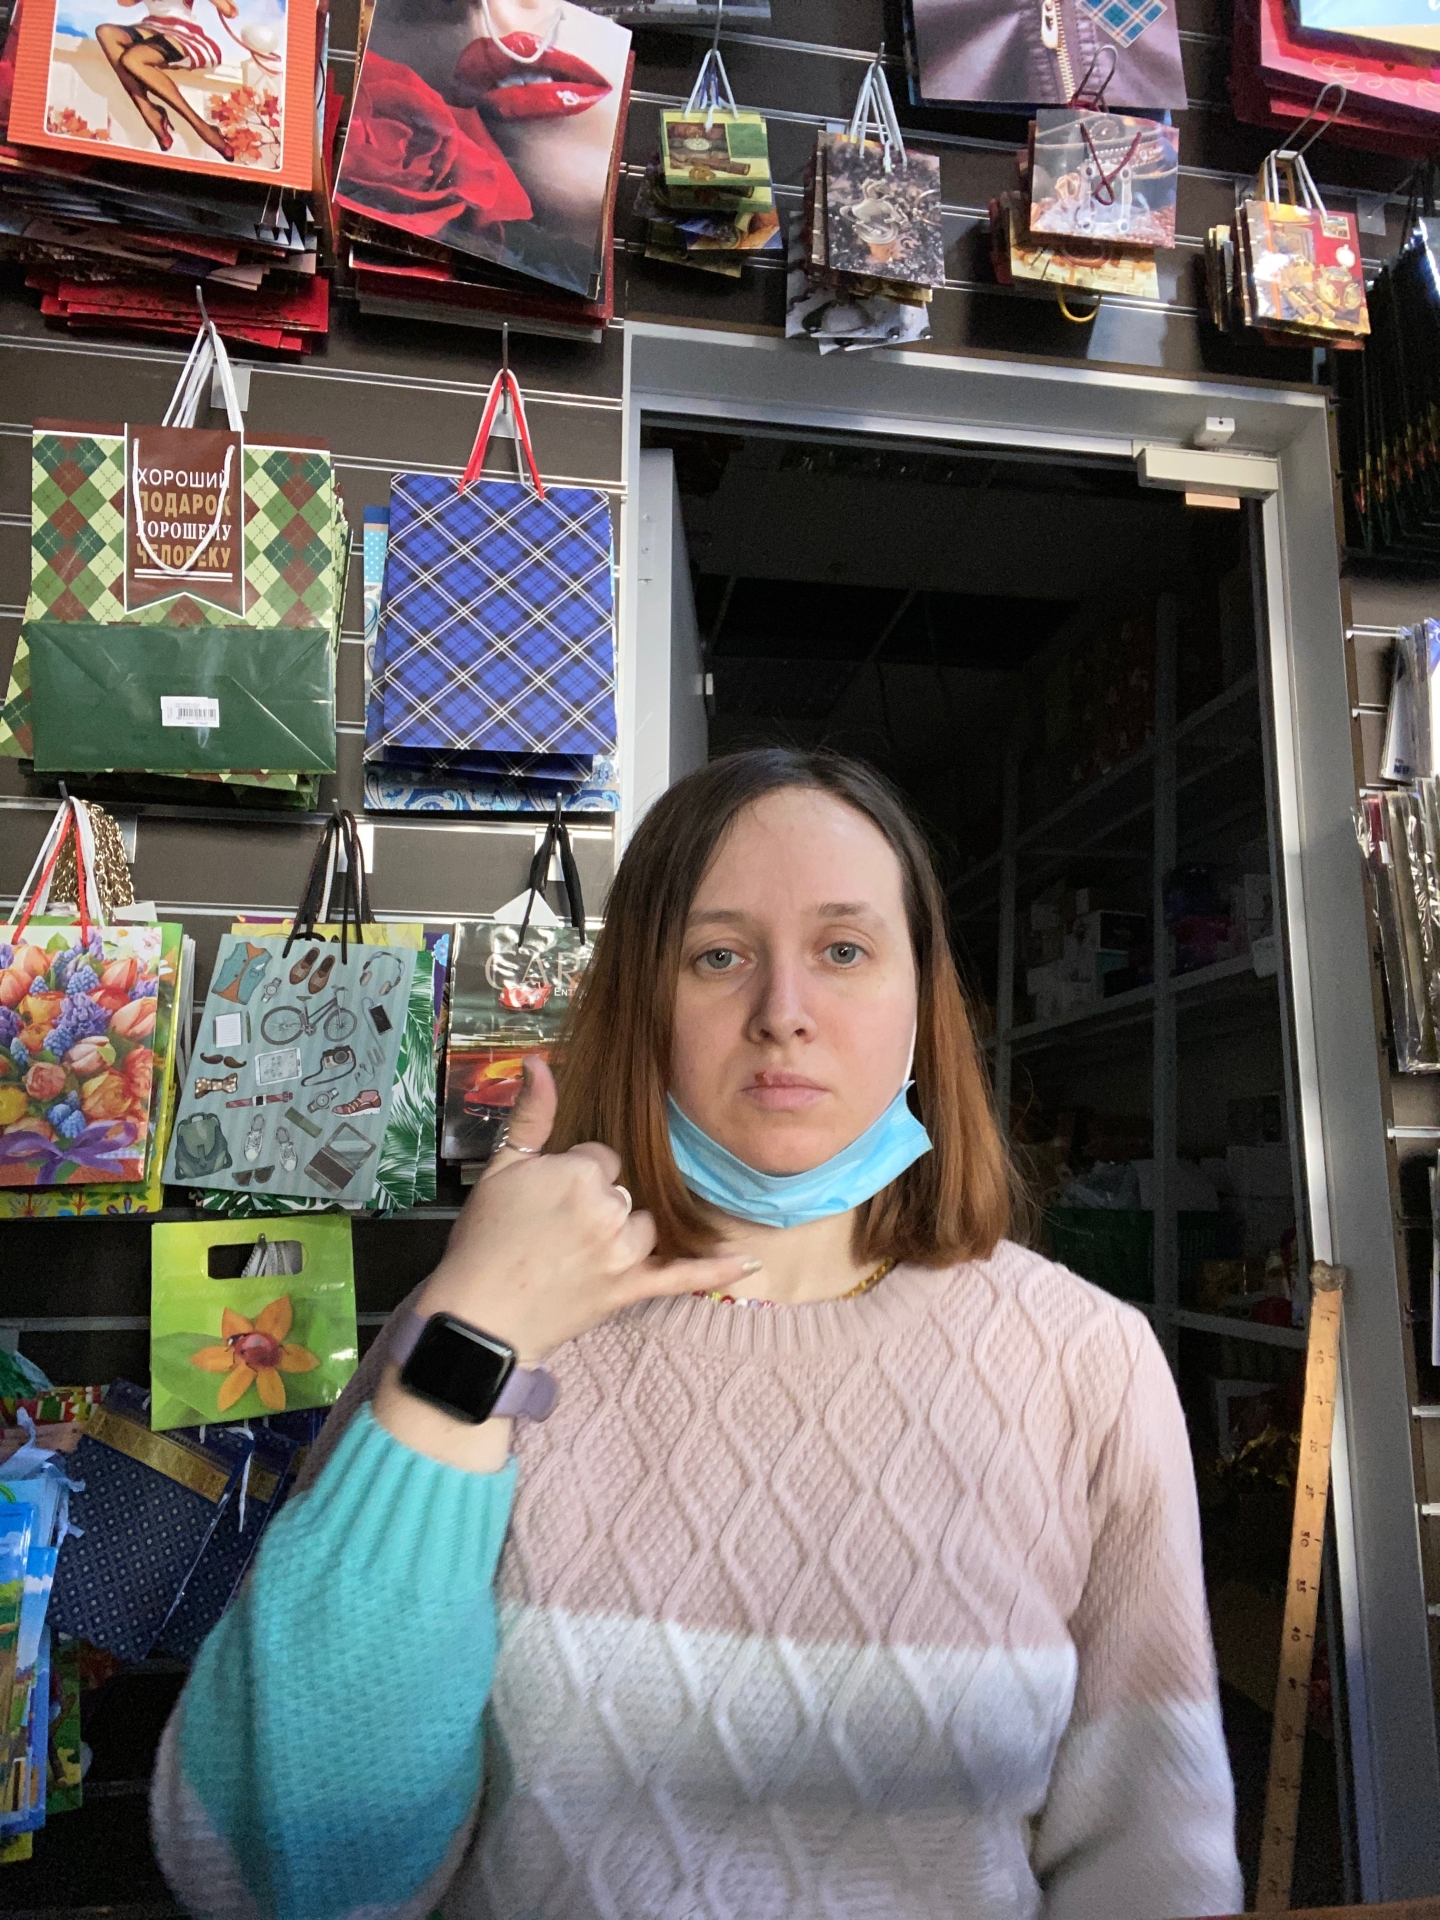
Label: noise